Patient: sex F, age 40
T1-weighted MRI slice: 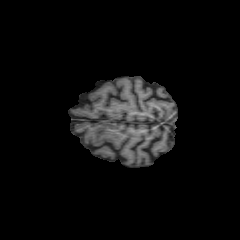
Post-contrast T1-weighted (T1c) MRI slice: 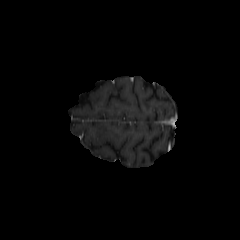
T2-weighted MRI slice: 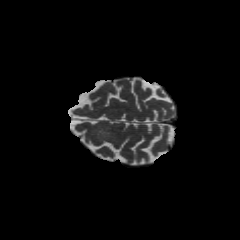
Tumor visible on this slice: yes
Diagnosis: Astrocytoma, IDH-mutant
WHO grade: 2